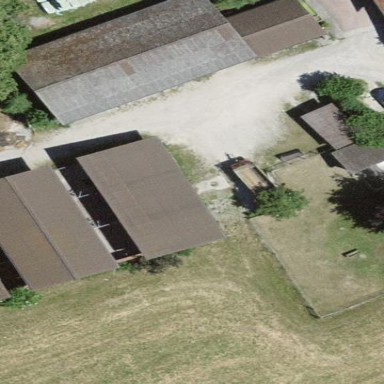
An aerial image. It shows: Farm auxiliary building.